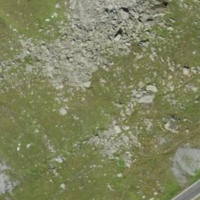
EUNIS habitat code: 26
Species observed at this site:
Aster alpinus
Campanula thyrsoides